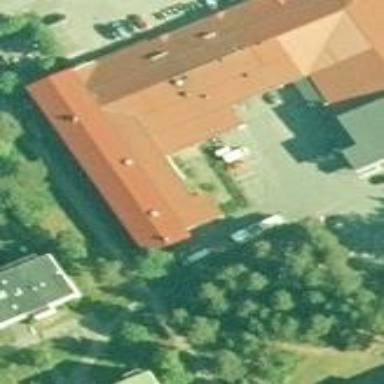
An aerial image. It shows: Hotel building.